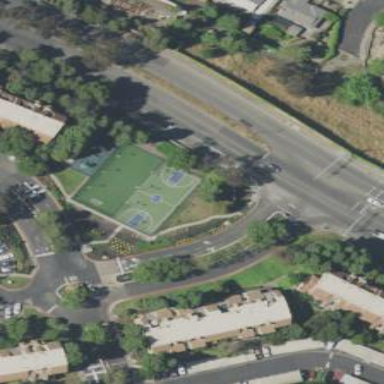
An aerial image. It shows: Tennis court.